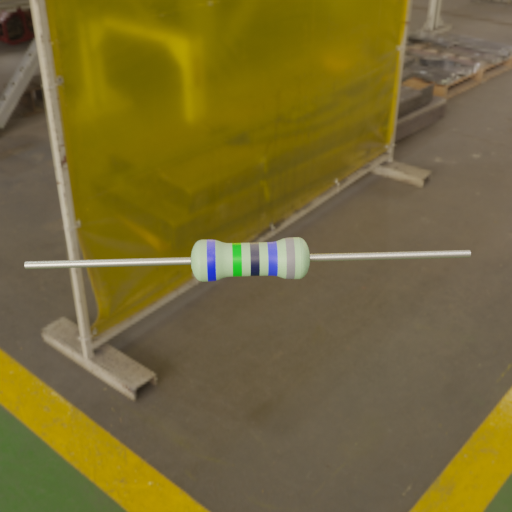
Resistor colour bands (in order): blue, green, black, blue, gray